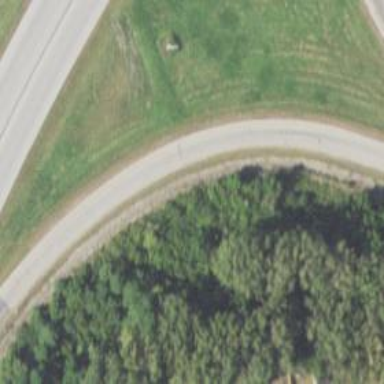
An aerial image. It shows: Trunk link highway.